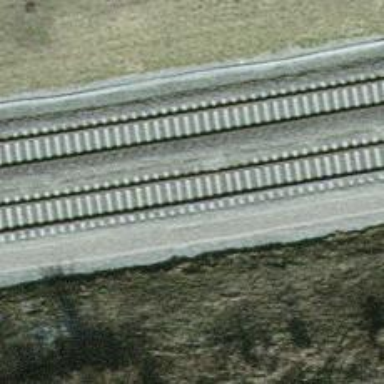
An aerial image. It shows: Single-track electrified railway with contact line.